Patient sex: M
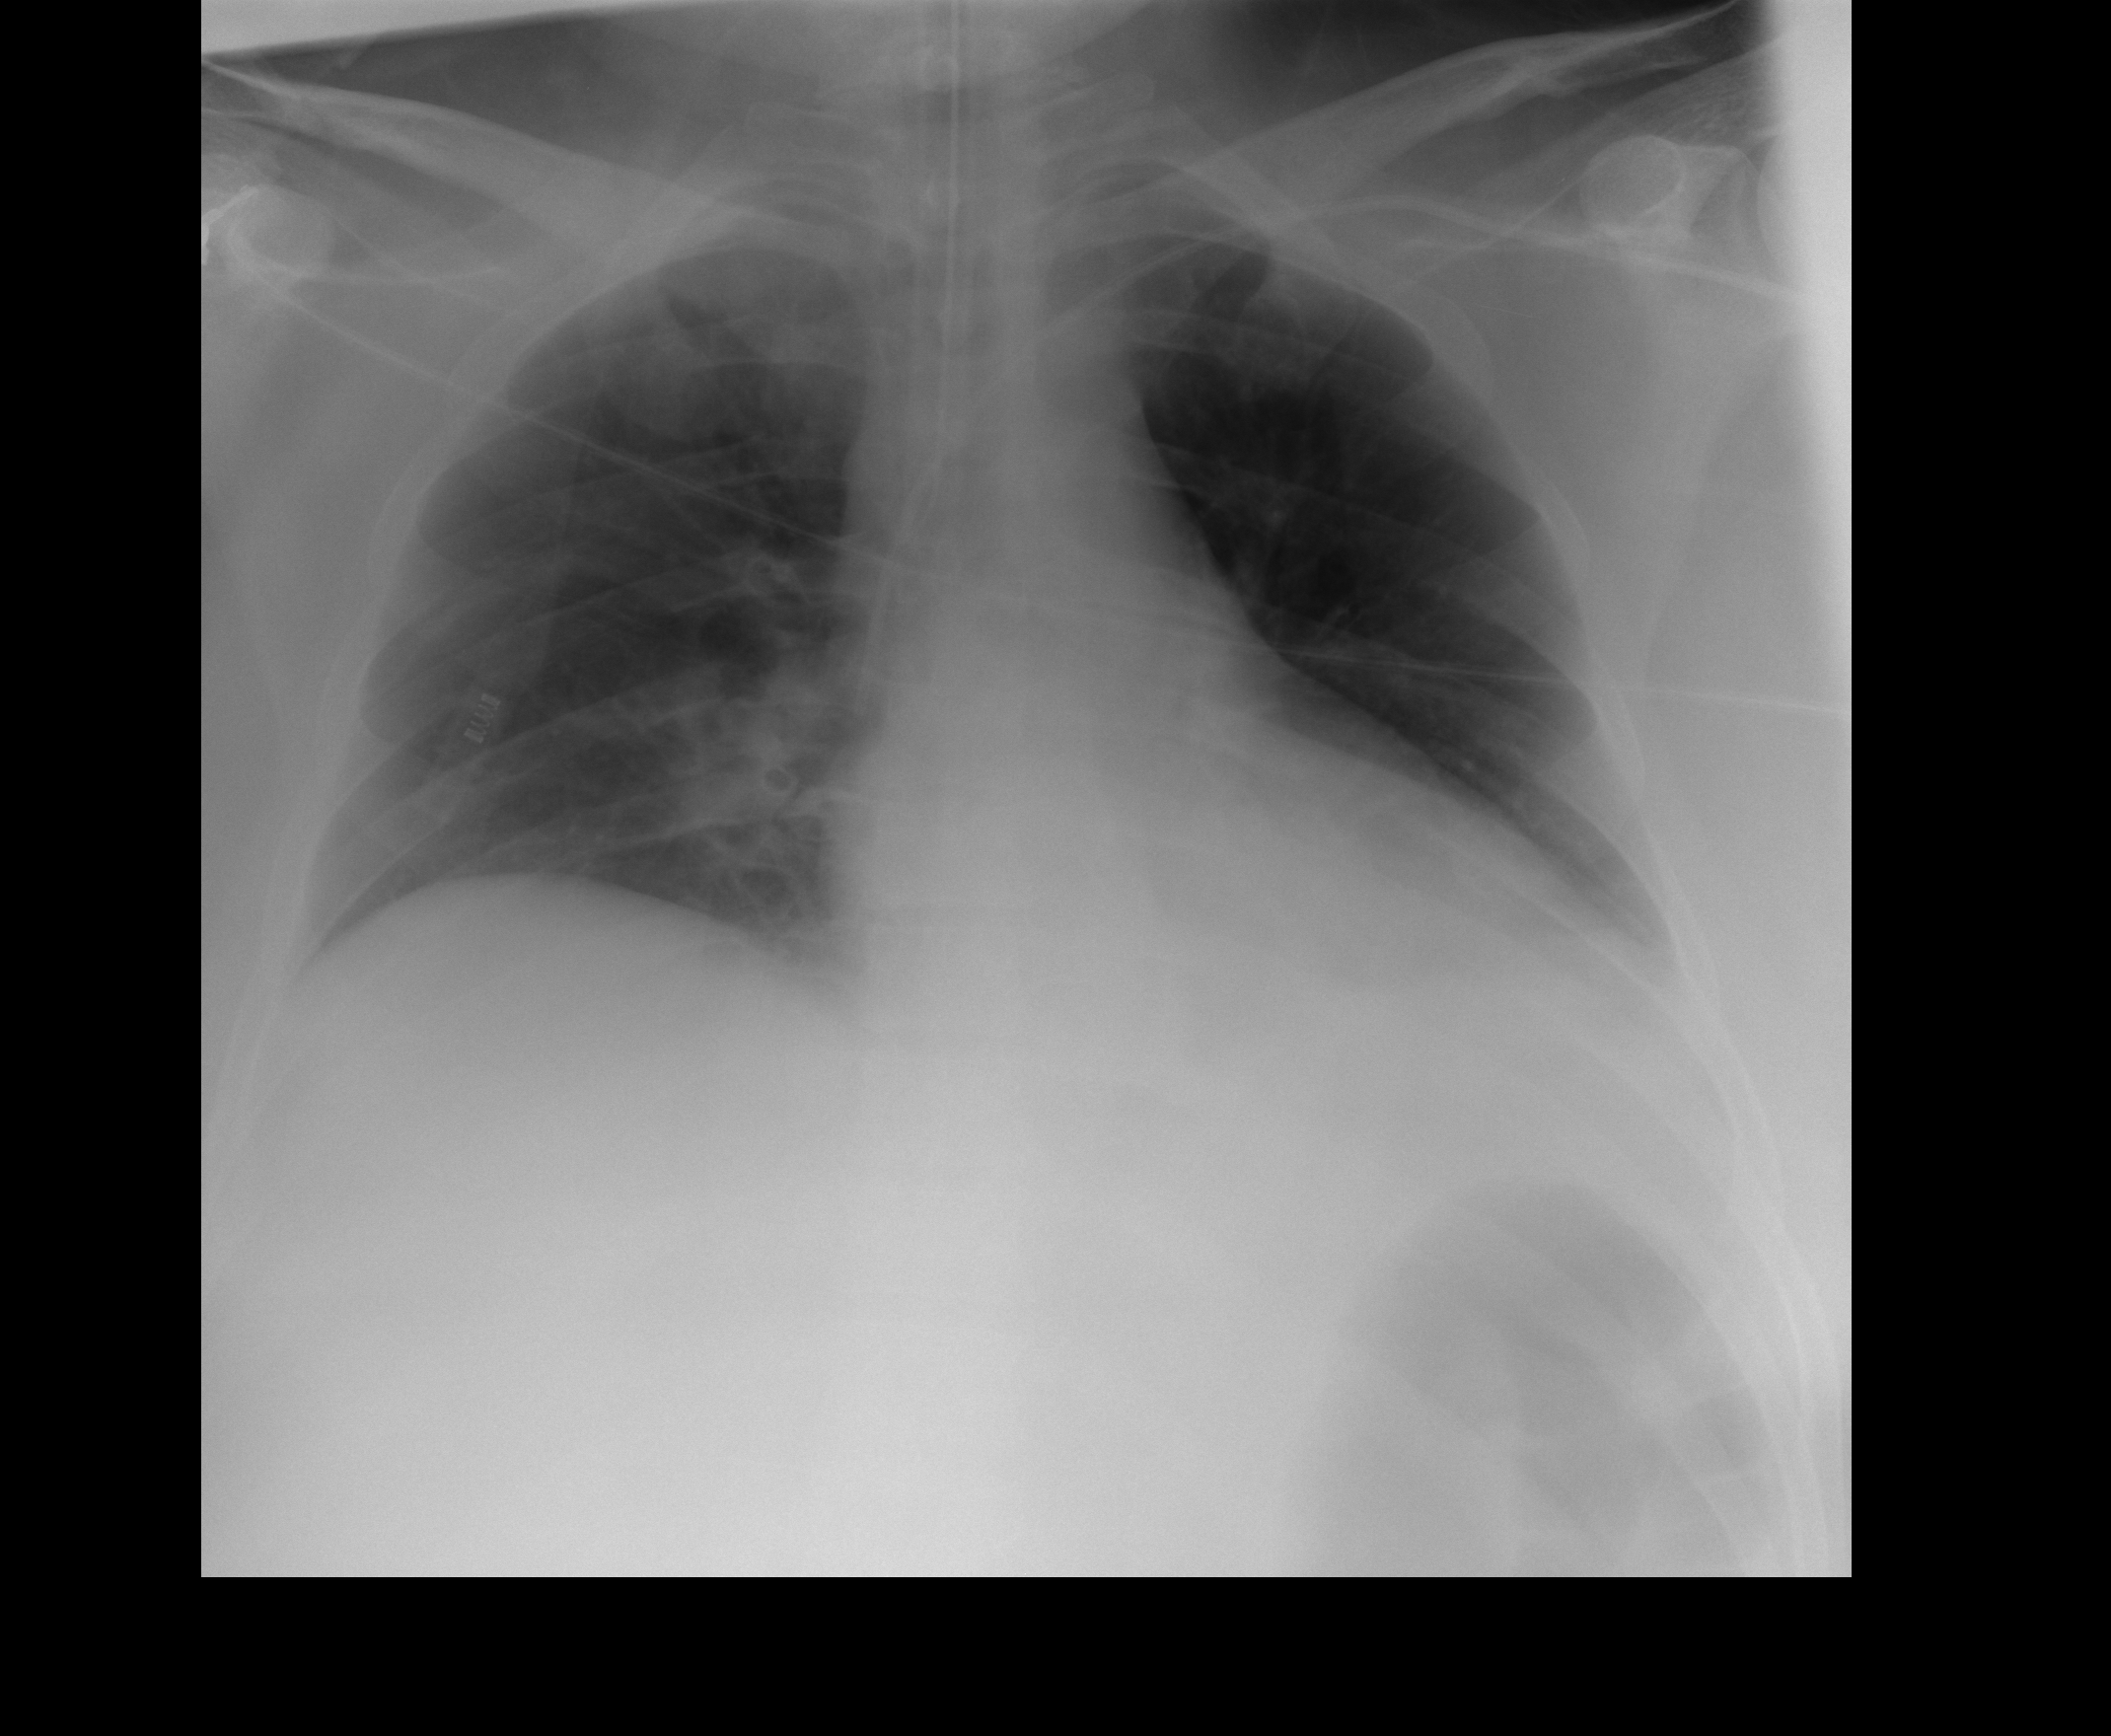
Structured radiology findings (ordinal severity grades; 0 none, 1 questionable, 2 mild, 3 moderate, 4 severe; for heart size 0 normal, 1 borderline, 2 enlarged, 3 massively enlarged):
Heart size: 2
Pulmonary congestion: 0
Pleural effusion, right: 0
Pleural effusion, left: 2
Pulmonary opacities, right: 1
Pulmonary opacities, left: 0
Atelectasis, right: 0
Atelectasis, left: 2